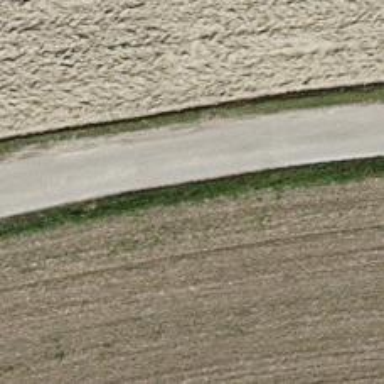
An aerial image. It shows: Unclassified road with asphalt surface.